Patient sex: M
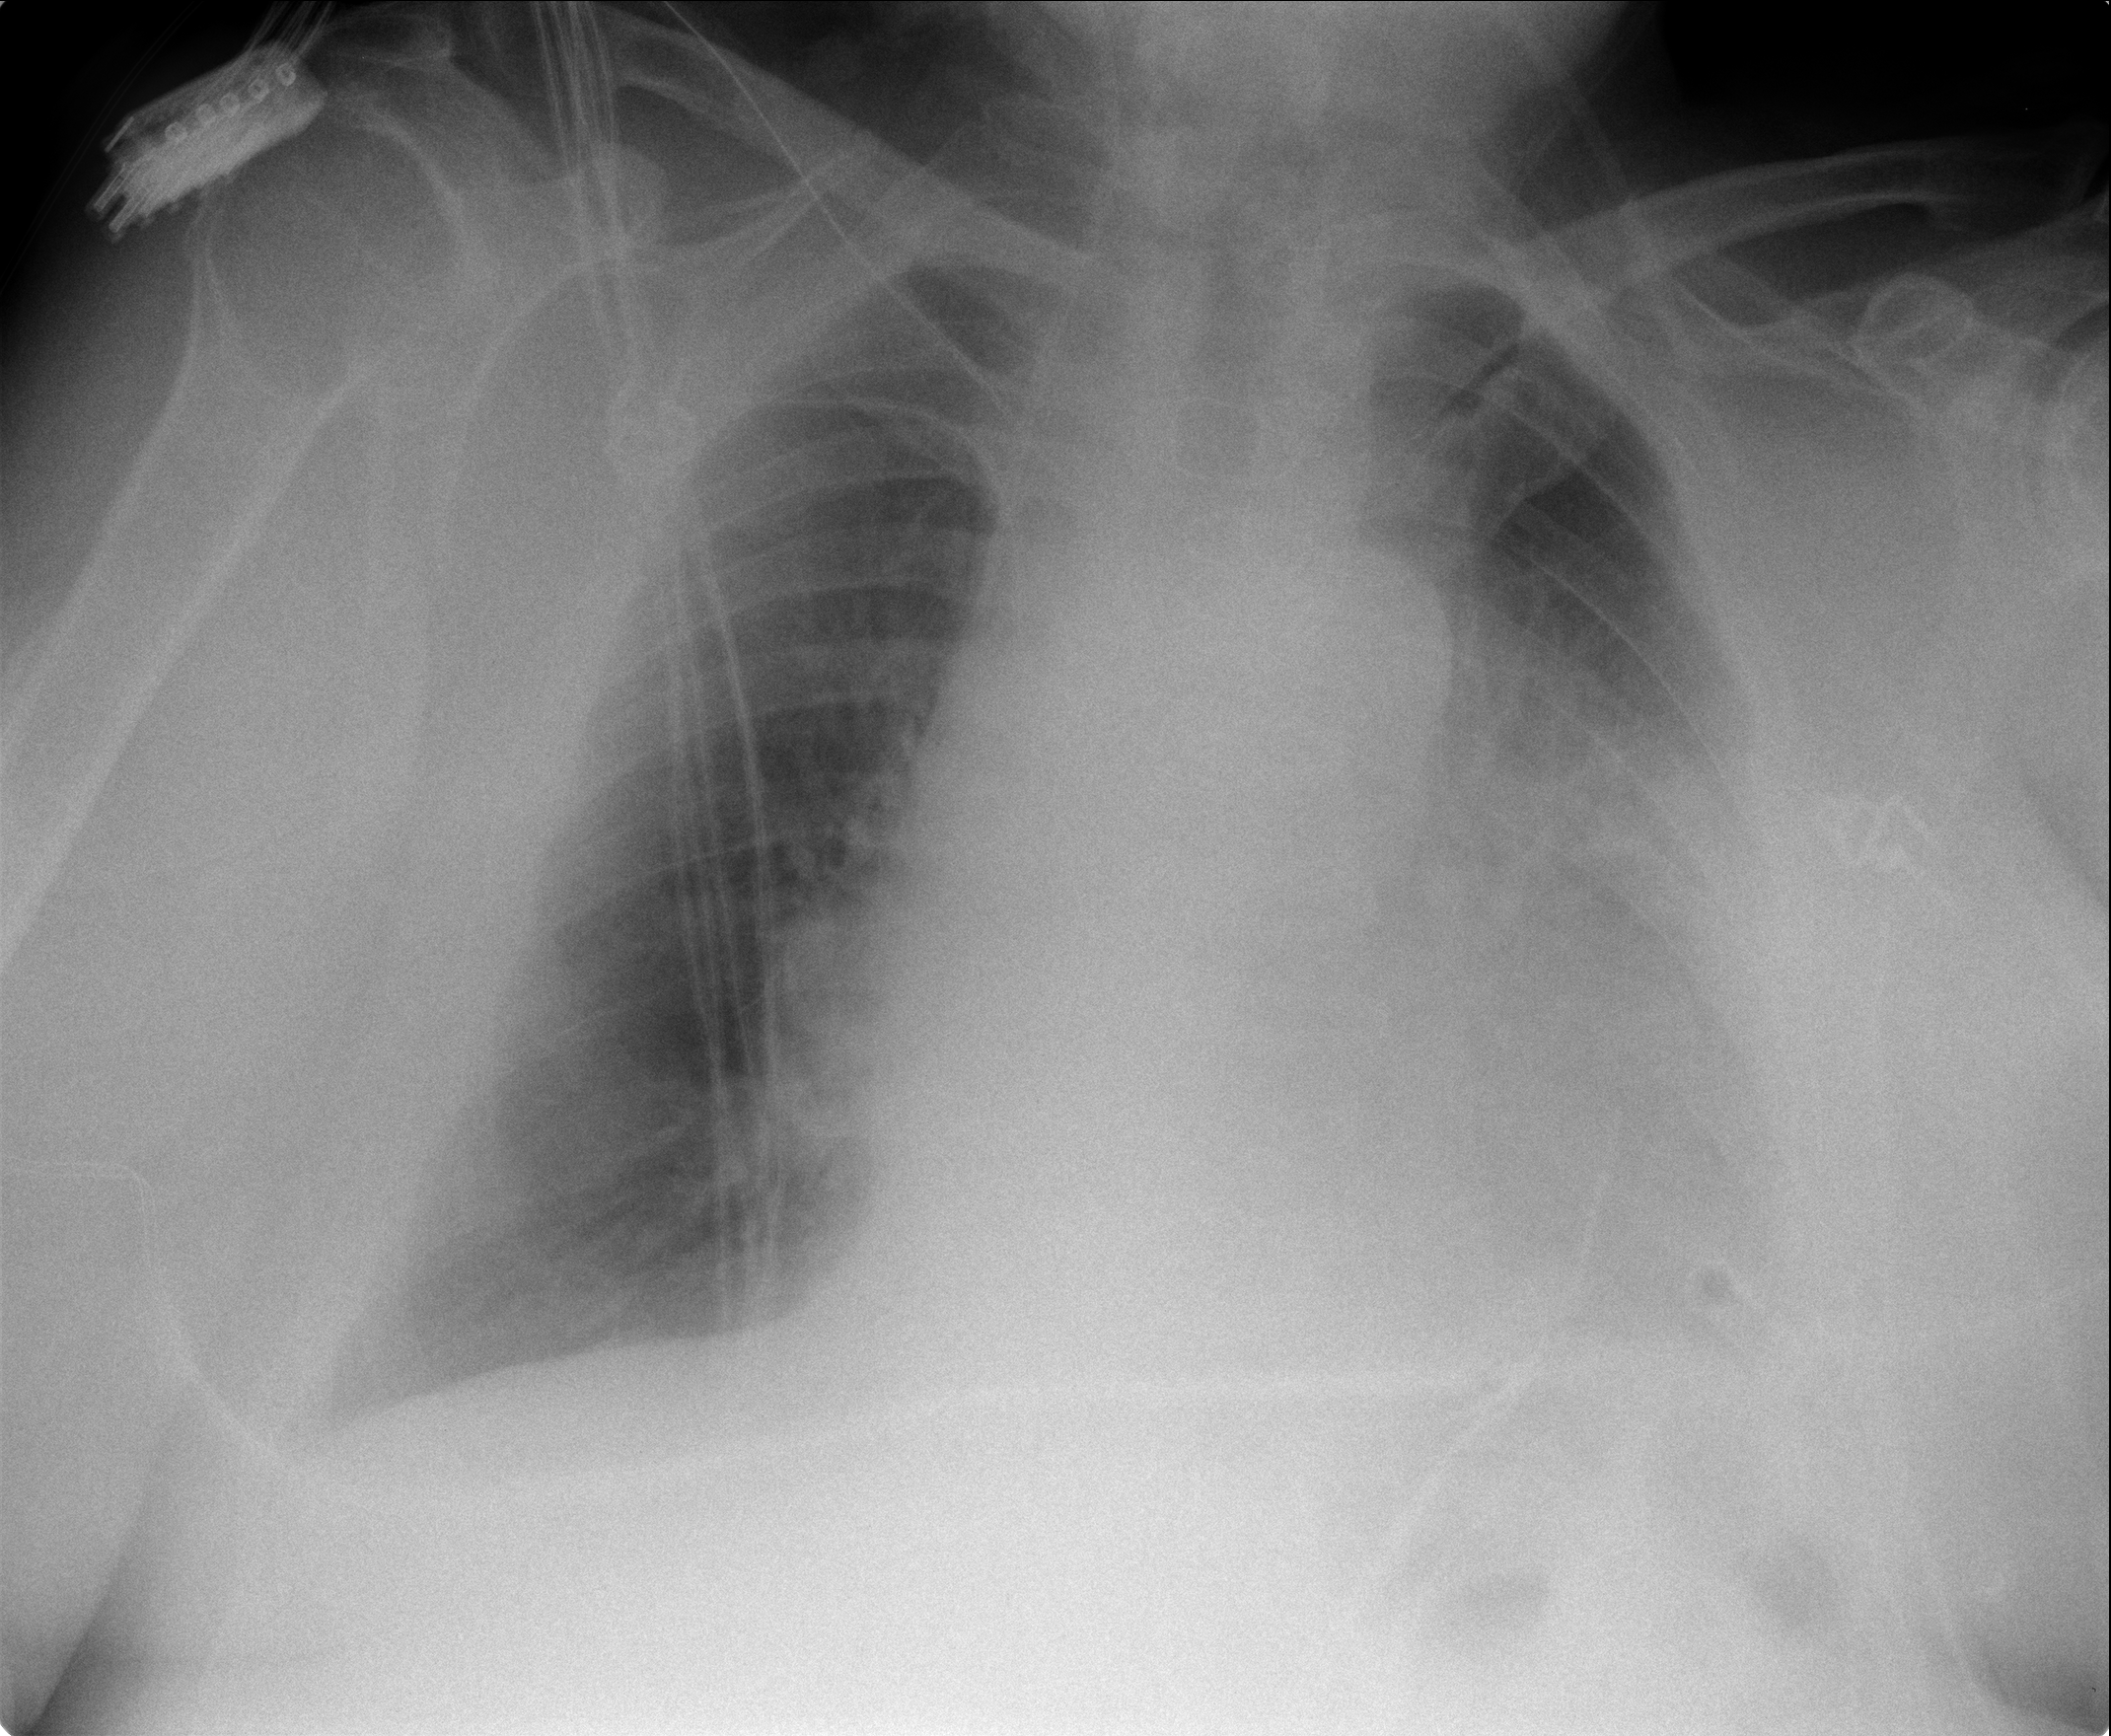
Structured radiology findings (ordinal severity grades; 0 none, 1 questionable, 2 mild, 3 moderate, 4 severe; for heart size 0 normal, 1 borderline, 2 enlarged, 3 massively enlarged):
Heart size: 2
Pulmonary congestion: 2
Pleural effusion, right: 0
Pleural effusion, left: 3
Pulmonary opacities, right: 0
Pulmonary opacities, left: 1
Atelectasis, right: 0
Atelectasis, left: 3